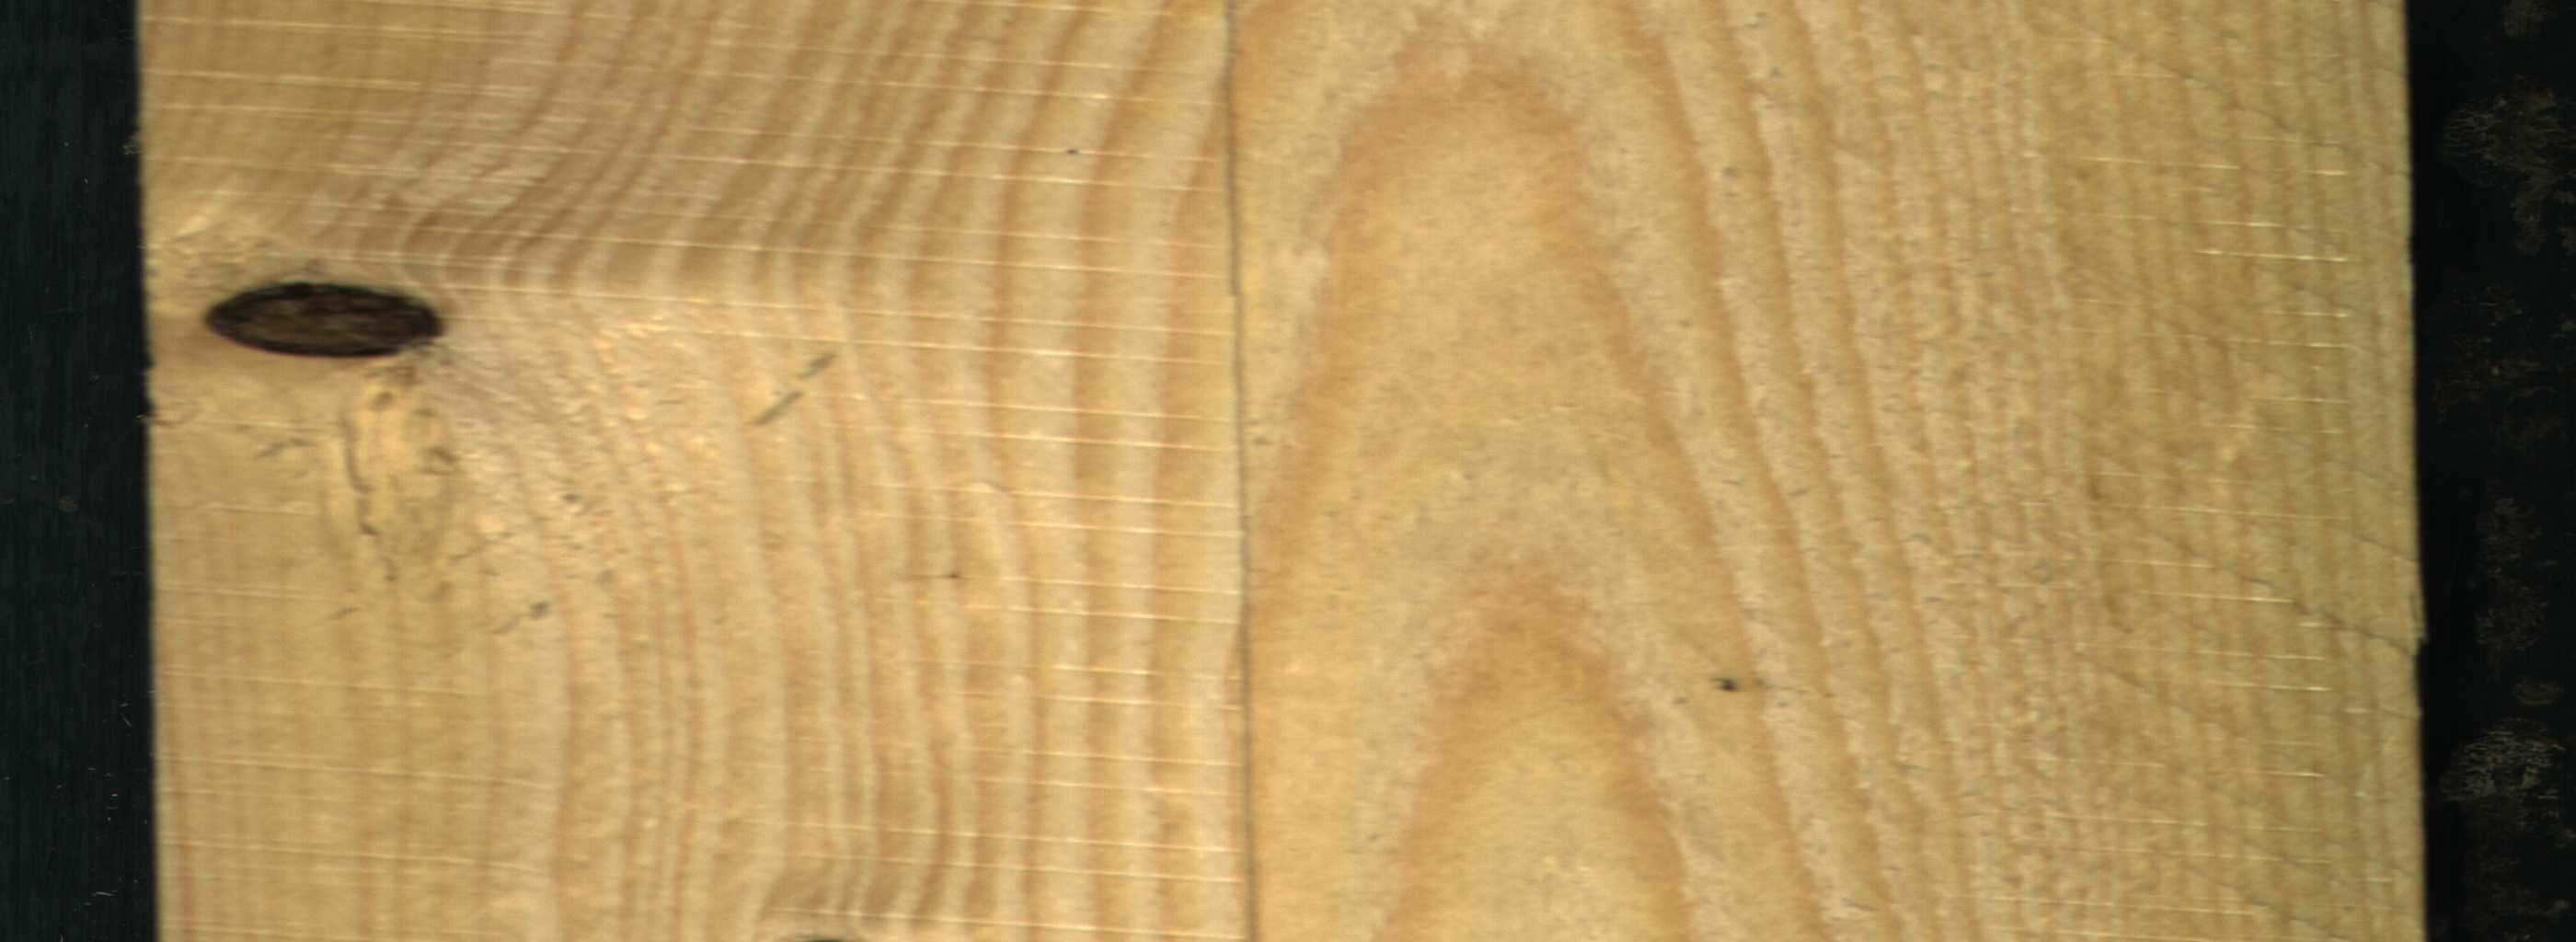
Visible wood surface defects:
Crack
Dead_Knot